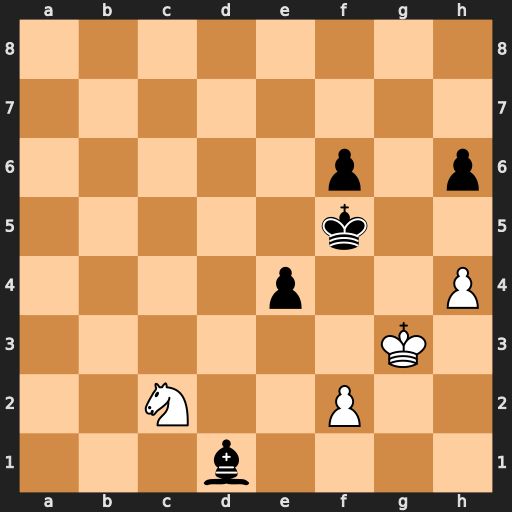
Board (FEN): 8/8/5p1p/5k2/4p2P/6K1/2N2P2/3b4
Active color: w
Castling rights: -
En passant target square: -
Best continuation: Ne3+ Ke6 Nxd1